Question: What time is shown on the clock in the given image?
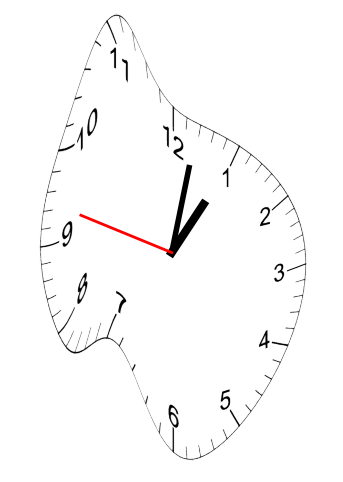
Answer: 01:01:47